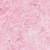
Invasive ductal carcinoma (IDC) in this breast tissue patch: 0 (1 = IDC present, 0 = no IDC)